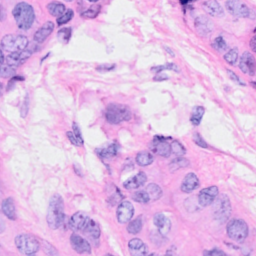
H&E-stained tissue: Breast